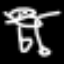
Label: frog